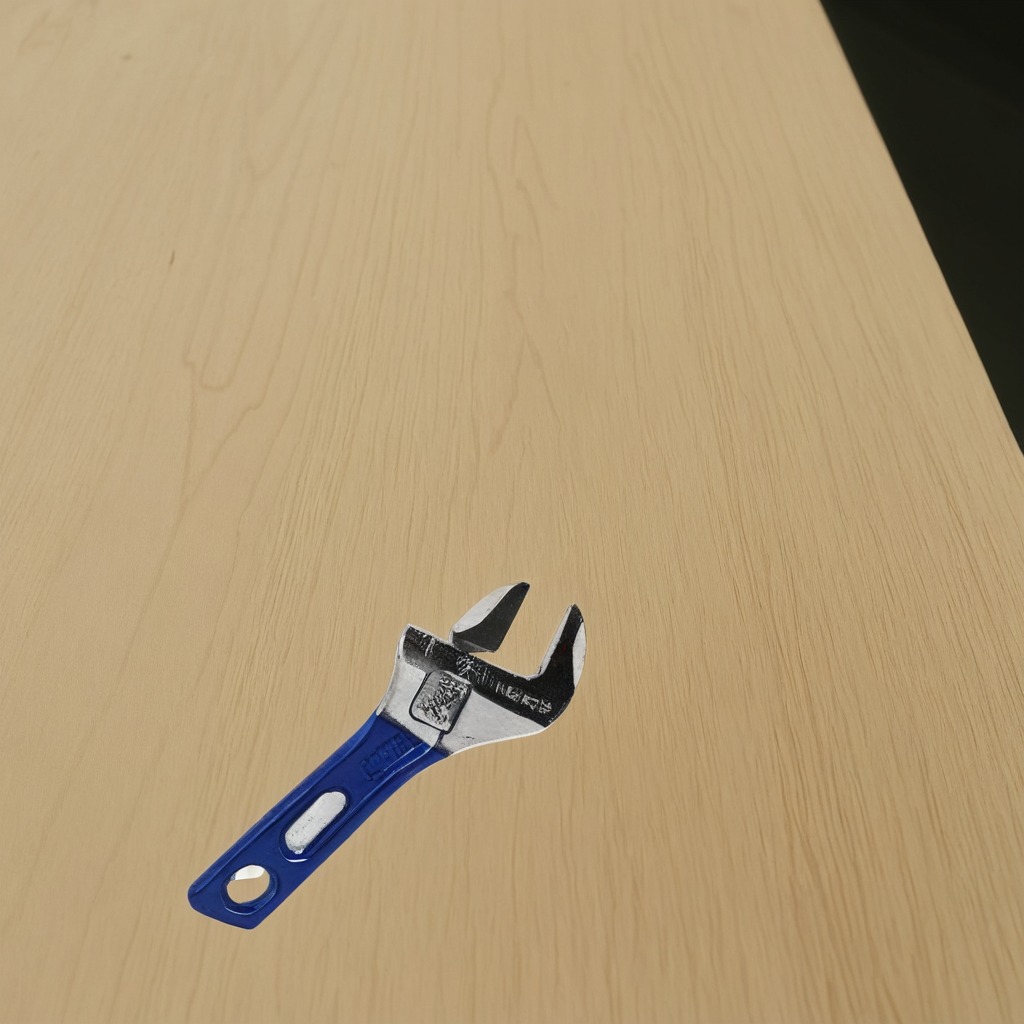
A wrench is lying on the plywood surface.